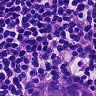
Metastatic tissue present: no